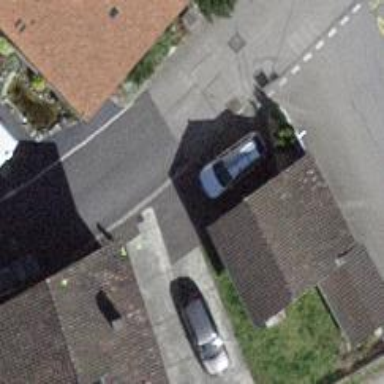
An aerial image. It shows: Building with tiled roof.